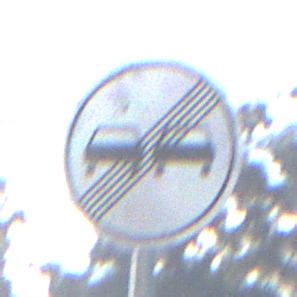
Verkehrszeichen: EndeUeberholverbot
Umgebung: Outdoor, Nature
Tageszeit: MorningAfternoon
Wetter: PartlyCloudy
Licht: Natural
Jahreszeit: NotSpecified
Kontrast: HighContrast